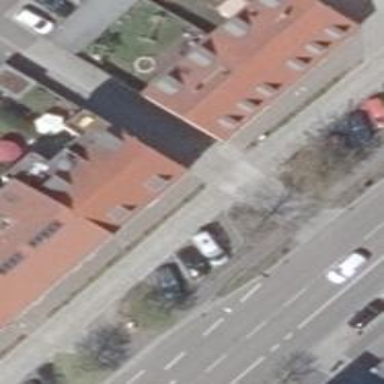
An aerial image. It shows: Yellow apartments with gabled roof made of red roof tiles.